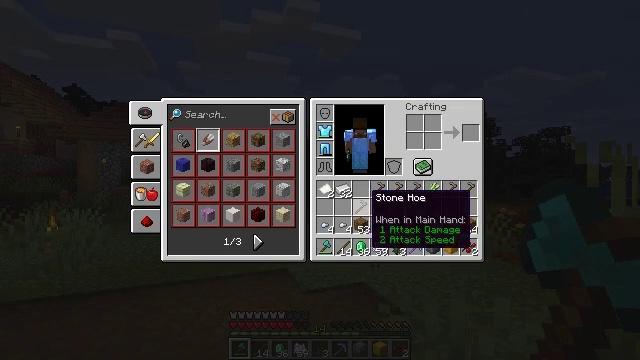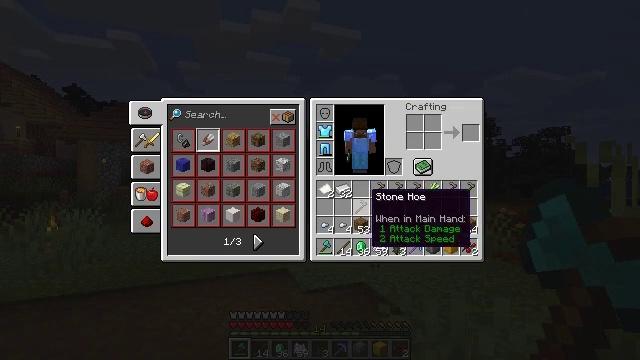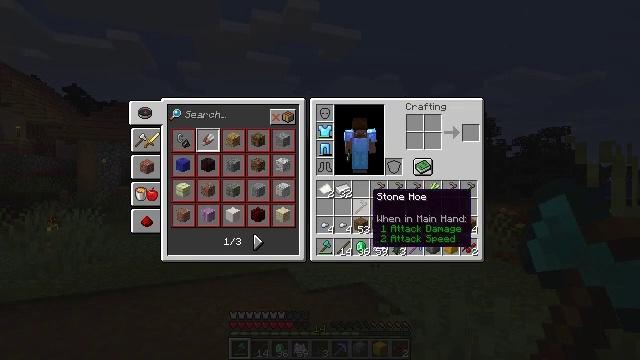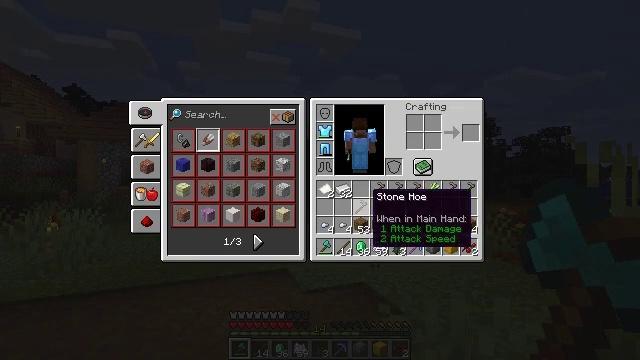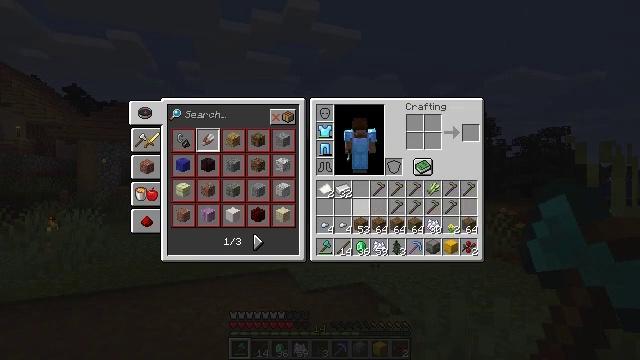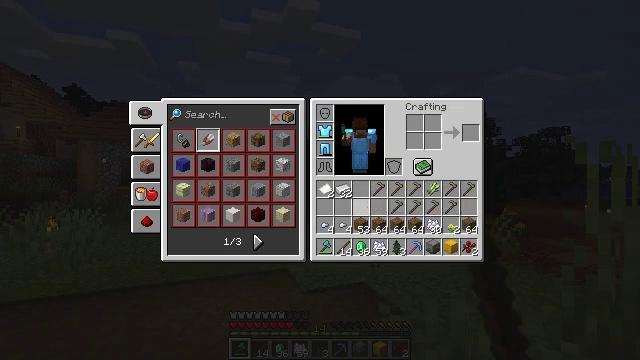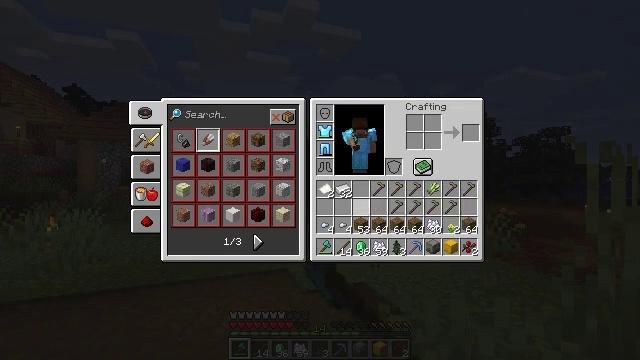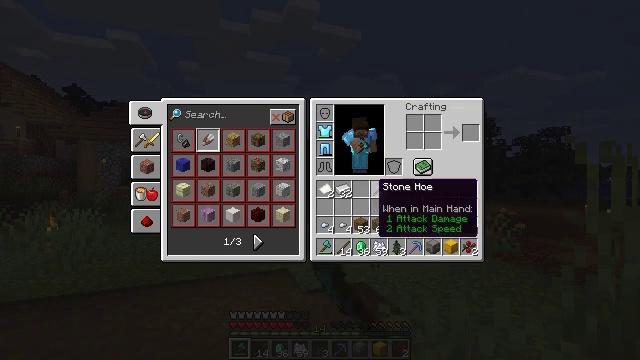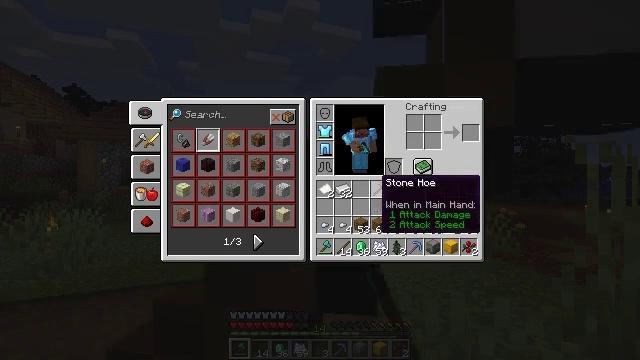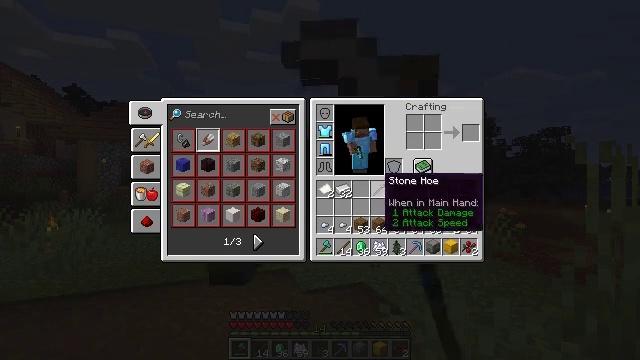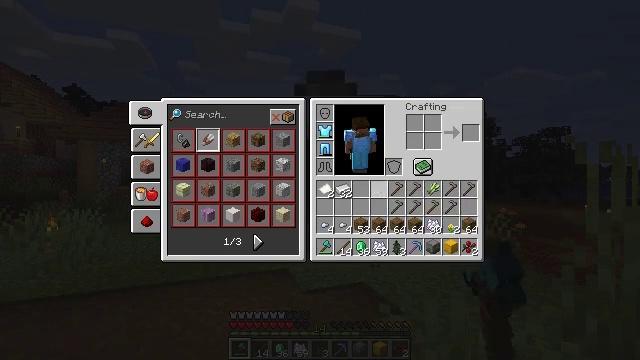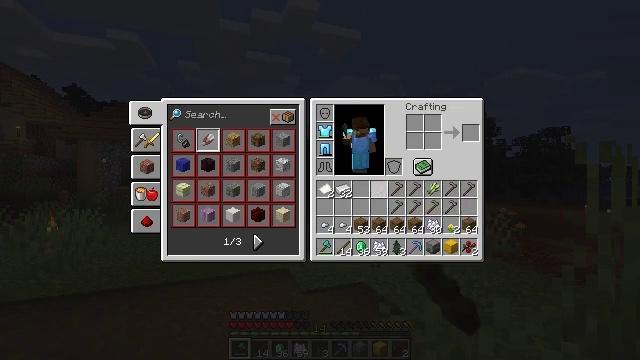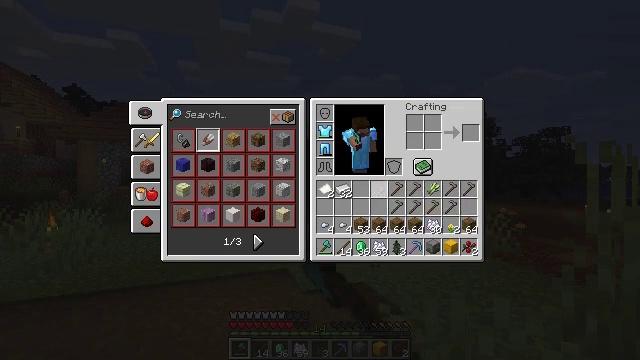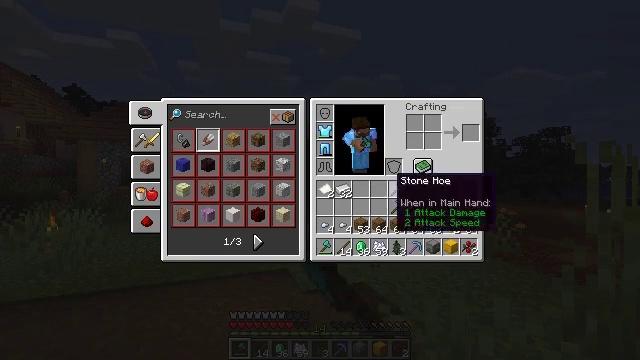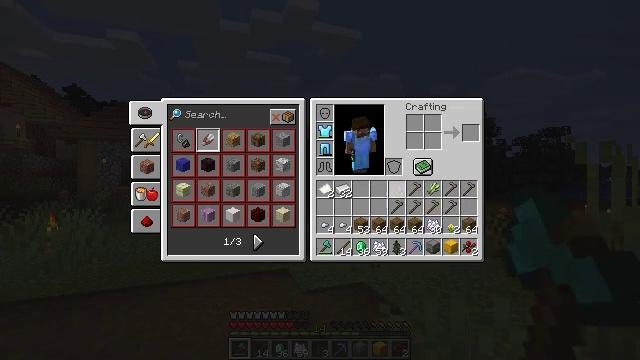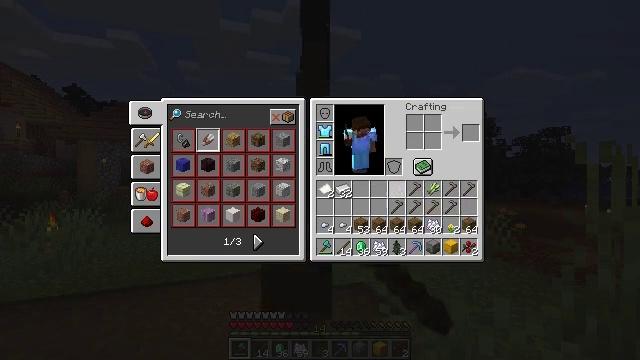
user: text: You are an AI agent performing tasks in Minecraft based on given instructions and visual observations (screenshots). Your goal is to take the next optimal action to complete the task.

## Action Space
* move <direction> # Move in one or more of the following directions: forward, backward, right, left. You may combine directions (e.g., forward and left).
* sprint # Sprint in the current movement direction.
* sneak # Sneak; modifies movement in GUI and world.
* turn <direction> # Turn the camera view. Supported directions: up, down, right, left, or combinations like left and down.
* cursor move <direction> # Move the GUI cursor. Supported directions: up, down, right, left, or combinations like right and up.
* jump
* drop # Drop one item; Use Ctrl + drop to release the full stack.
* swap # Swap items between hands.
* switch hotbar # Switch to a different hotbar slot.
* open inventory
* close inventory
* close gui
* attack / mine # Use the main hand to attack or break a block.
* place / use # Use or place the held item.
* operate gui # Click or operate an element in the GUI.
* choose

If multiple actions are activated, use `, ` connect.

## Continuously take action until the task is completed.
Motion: motion action
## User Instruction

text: Remove a stone hoe from the inventory.
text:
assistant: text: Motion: sprint
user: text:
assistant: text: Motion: sprint
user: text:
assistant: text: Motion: sprint
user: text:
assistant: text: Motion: sprint, drop
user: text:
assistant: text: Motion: sprint, drop
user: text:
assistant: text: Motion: sprint
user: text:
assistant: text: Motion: sprint
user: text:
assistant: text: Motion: sprint
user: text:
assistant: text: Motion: sprint
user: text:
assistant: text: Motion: sprint, drop
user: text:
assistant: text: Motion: sprint, drop
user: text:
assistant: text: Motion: sprint, drop
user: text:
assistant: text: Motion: sprint
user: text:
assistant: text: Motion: sprint, drop
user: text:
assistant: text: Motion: sprint, drop
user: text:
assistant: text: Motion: sprint
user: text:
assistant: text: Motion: sprint
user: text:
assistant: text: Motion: sprint, drop
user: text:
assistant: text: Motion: sprint, drop
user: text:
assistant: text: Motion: sprint
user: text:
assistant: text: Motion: sprint, drop
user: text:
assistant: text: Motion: sprint, drop
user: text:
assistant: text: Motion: sprint, cursor move right
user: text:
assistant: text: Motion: sprint, drop
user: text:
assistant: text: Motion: sprint, drop
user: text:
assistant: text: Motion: sprint, cursor move up
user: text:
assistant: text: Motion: sprint, cursor move up, drop
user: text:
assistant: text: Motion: sprint
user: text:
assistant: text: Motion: sprint, drop
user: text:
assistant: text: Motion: sprint, drop